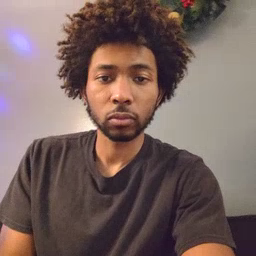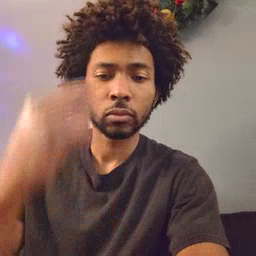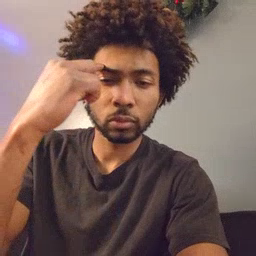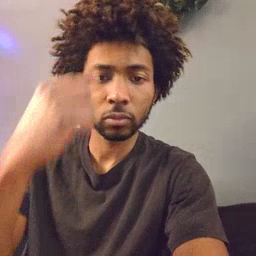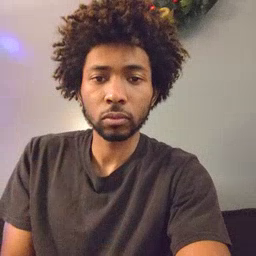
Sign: think